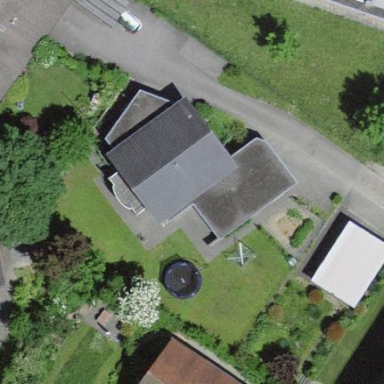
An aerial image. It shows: Residential building with gabled roof.